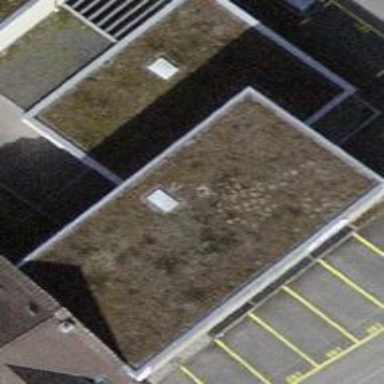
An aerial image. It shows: Flat-roofed building.